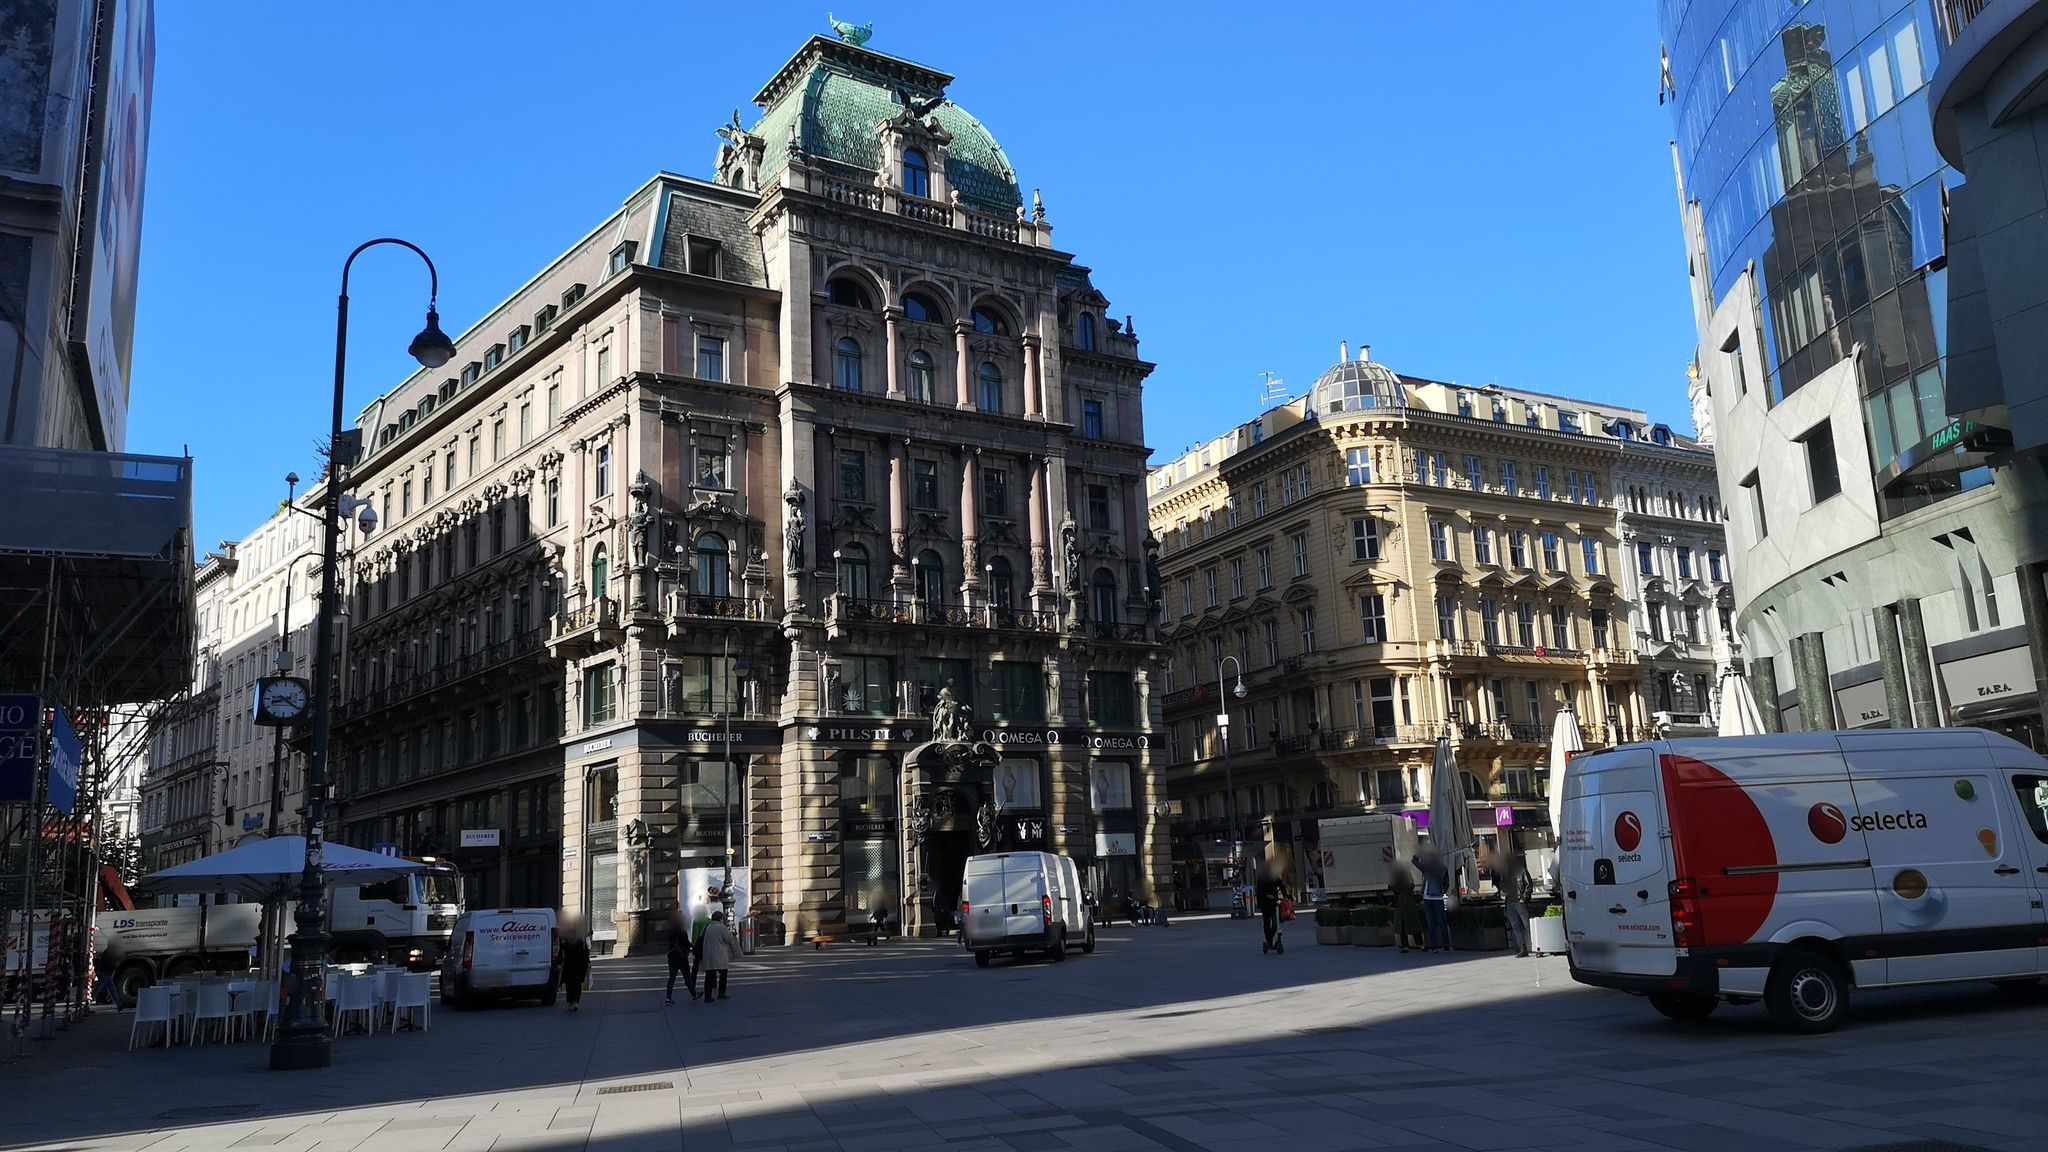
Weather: clear
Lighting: day
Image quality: good
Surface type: walking surface
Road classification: footway, steps
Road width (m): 2
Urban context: urban centre
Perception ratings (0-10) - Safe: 3.95, Lively: 9.62, Beautiful: 3.7, Boring: 2.38, Depressing: 3.93, Wealthy: 9.5